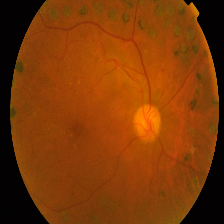
Diabetic retinopathy grade: Proliferative DR